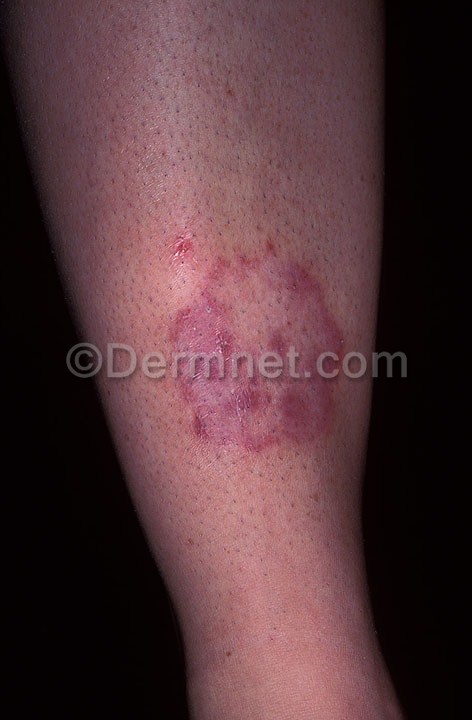
Disease: Tinea Ringworm Candidiasis and other Fungal Infections